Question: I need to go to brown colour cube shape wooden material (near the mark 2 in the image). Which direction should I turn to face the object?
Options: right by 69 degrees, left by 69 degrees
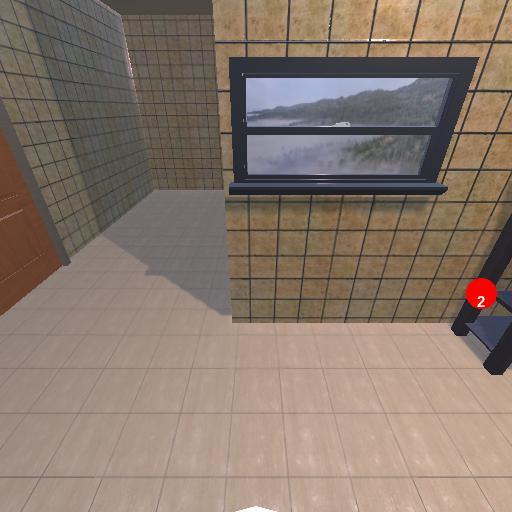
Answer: right by 69 degrees